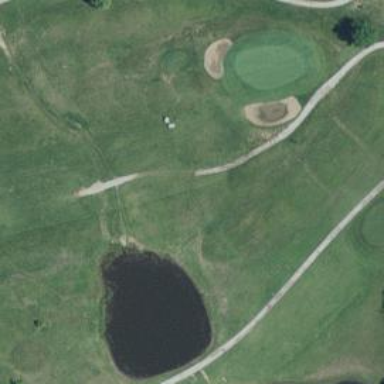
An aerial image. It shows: View of golf hole.